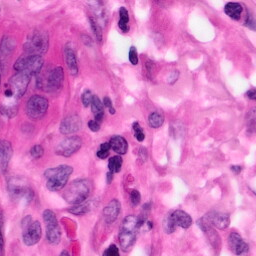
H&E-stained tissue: Pancreatic